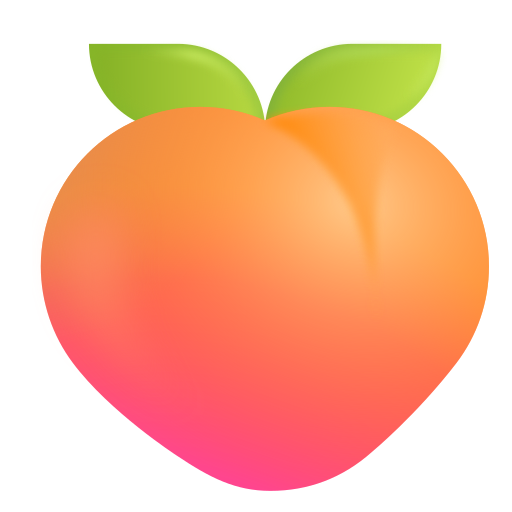
peach color